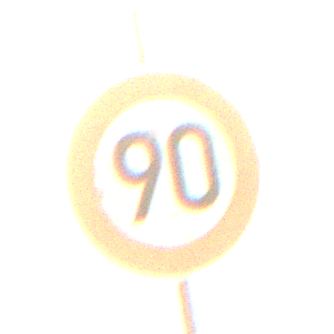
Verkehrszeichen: Geschwindigkeit90
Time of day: SunriseSunset
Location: Outdoor (Nature)
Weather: PartlyCloudy
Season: NotSpecified
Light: Natural